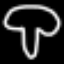
Label: mushroom